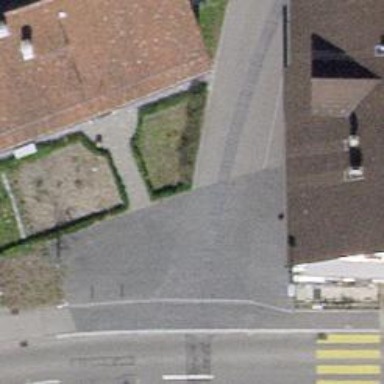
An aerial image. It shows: Residential road with sett surface.